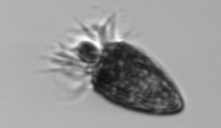
Label: Strombidium_tintinnodes